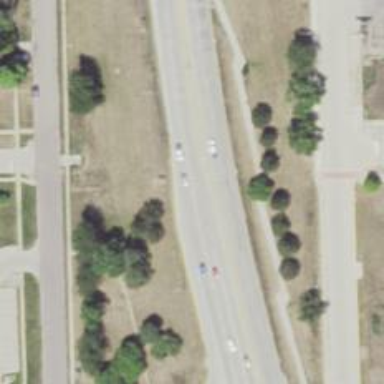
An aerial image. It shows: Trunk highway.